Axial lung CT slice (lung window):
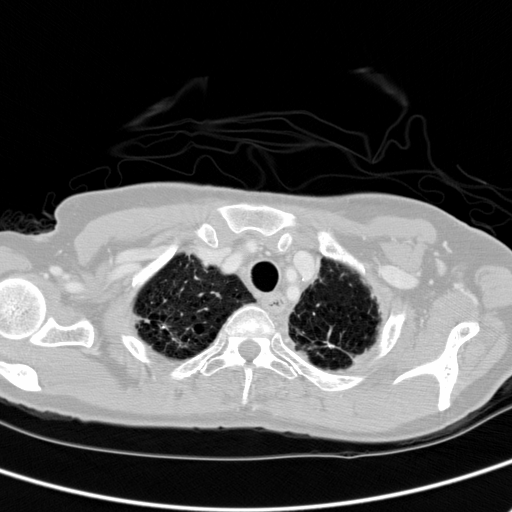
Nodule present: no